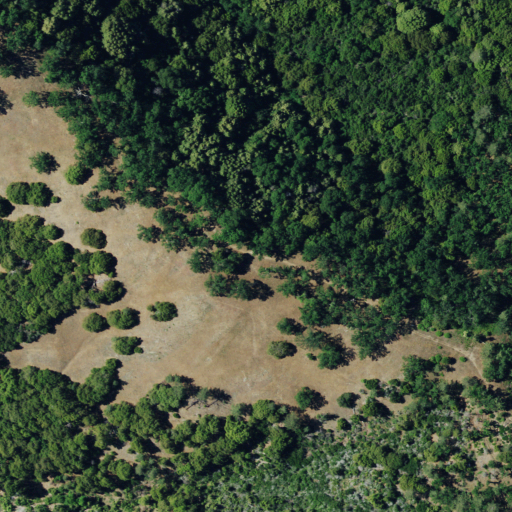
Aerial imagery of ridge(s) in California named Chews Ridge containing evergreen forest, shrub, and mixed forest